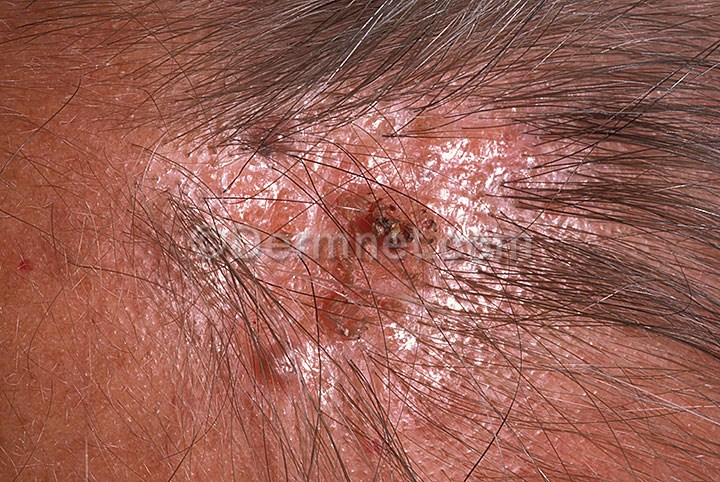
Disease: Seborrheic Keratoses and other Benign Tumors